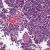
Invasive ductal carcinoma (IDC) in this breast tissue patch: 1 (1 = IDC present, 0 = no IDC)